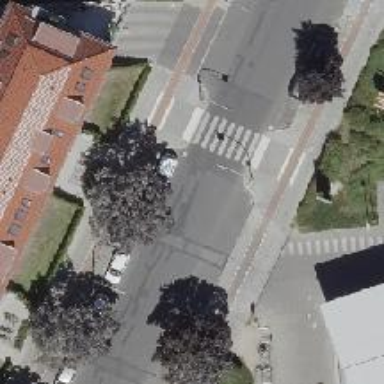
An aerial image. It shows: Zebra crossing on the road.